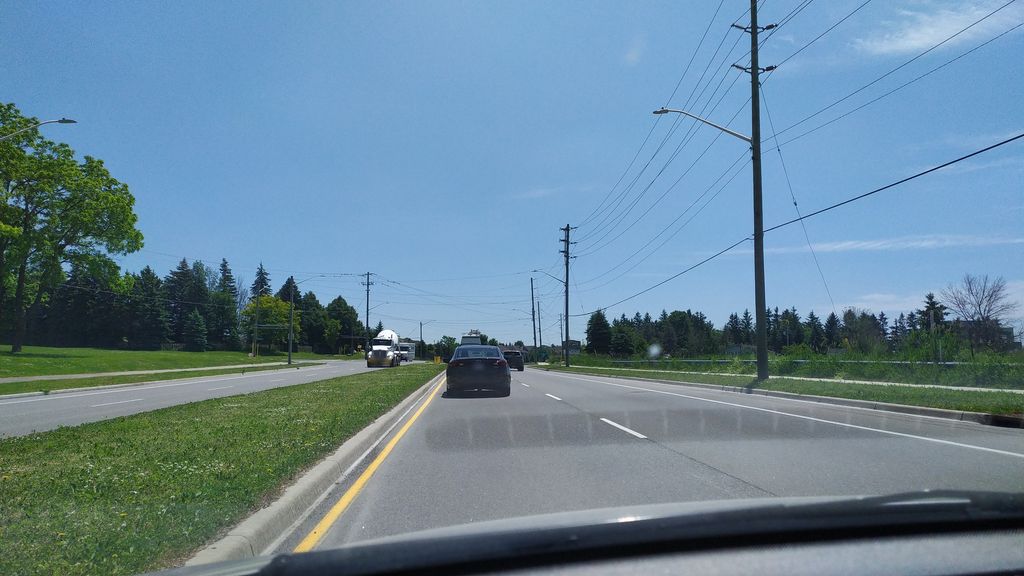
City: kitchener-waterloo